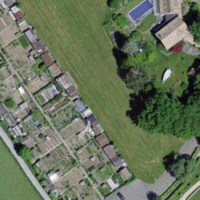
EUNIS habitat code: 53
Species observed at this site:
Geranium pyrenaicum
Tussilago farfara
Cirsium palustre